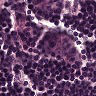
Metastatic tissue present: no